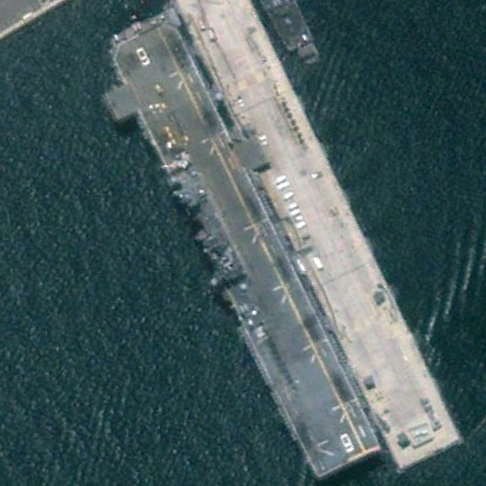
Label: assault